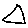
Label: triangle